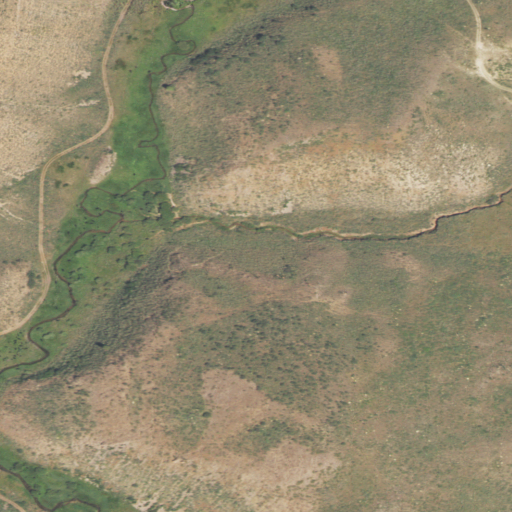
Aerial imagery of valley in Wyoming named Watercress Canyon containing shrub, deciduous forest, and evergreen forest